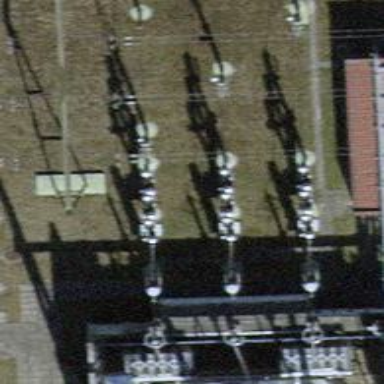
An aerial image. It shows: Insulator used in power equipment.